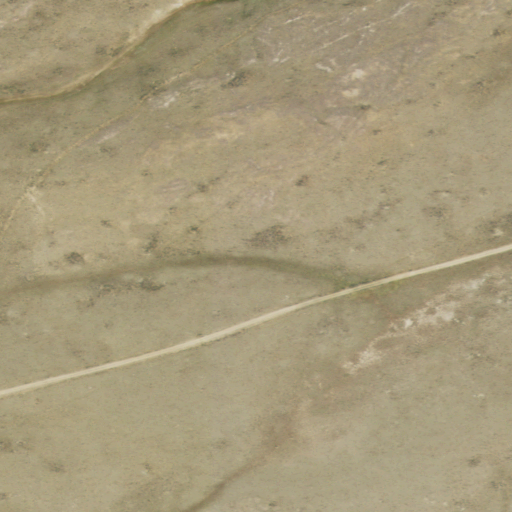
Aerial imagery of depression(s) in Wyoming named Antelope Basin containing shrub and grassland